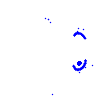
Particle: electron